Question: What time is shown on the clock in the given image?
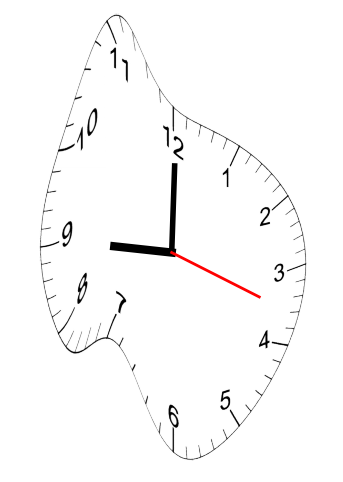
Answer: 09:00:18